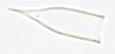
Label: Tintinnid